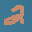
Label: 2